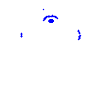
Particle: electron